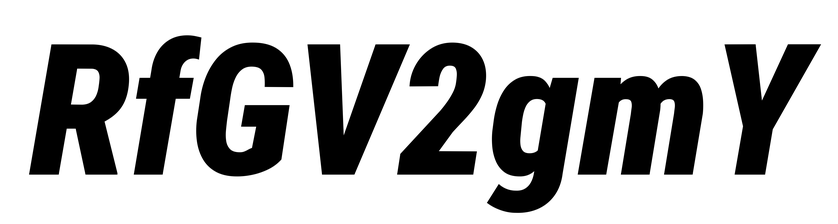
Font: Roboto-Italic_Condensed_Black_Italic